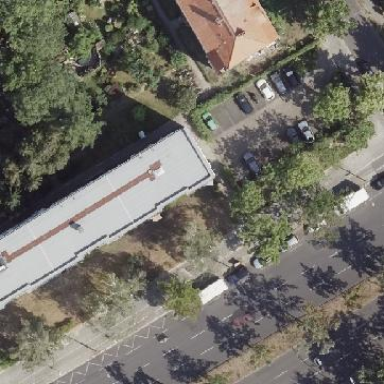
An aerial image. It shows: Apartment building with flat roof.